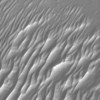
Label: not_dusty